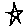
Label: star